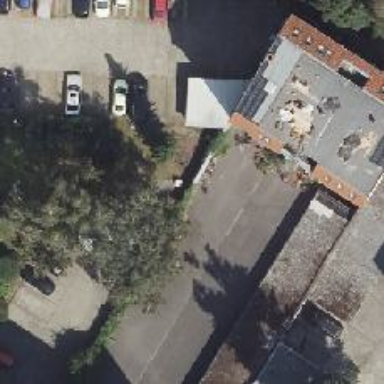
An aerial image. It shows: Building with saltbox-shaped roof.